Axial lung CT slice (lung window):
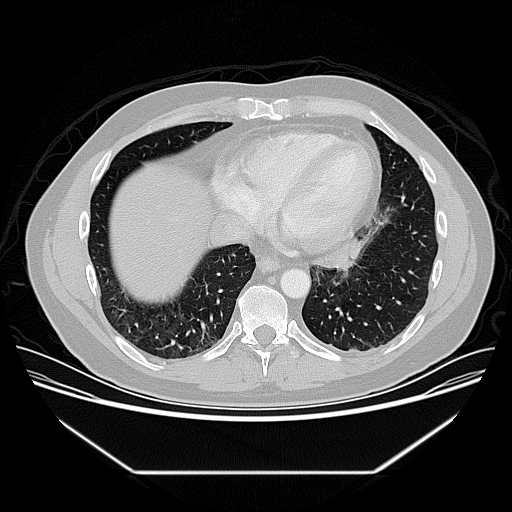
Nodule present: no